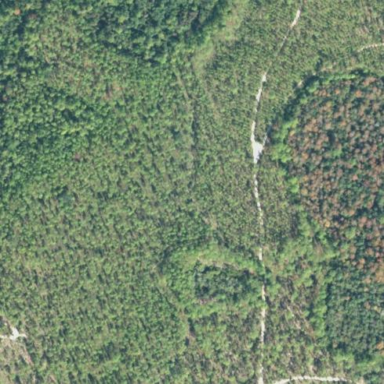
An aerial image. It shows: Forest area dominated by needle-leaved trees.